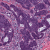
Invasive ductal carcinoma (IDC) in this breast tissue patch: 1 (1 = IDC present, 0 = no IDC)